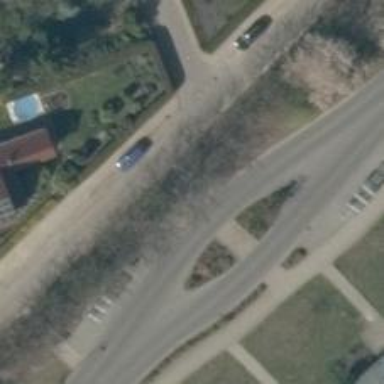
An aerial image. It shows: Uncontrolled road crossing with pedestrian island.